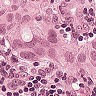
Metastatic tissue present: yes